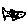
Label: fish